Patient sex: M
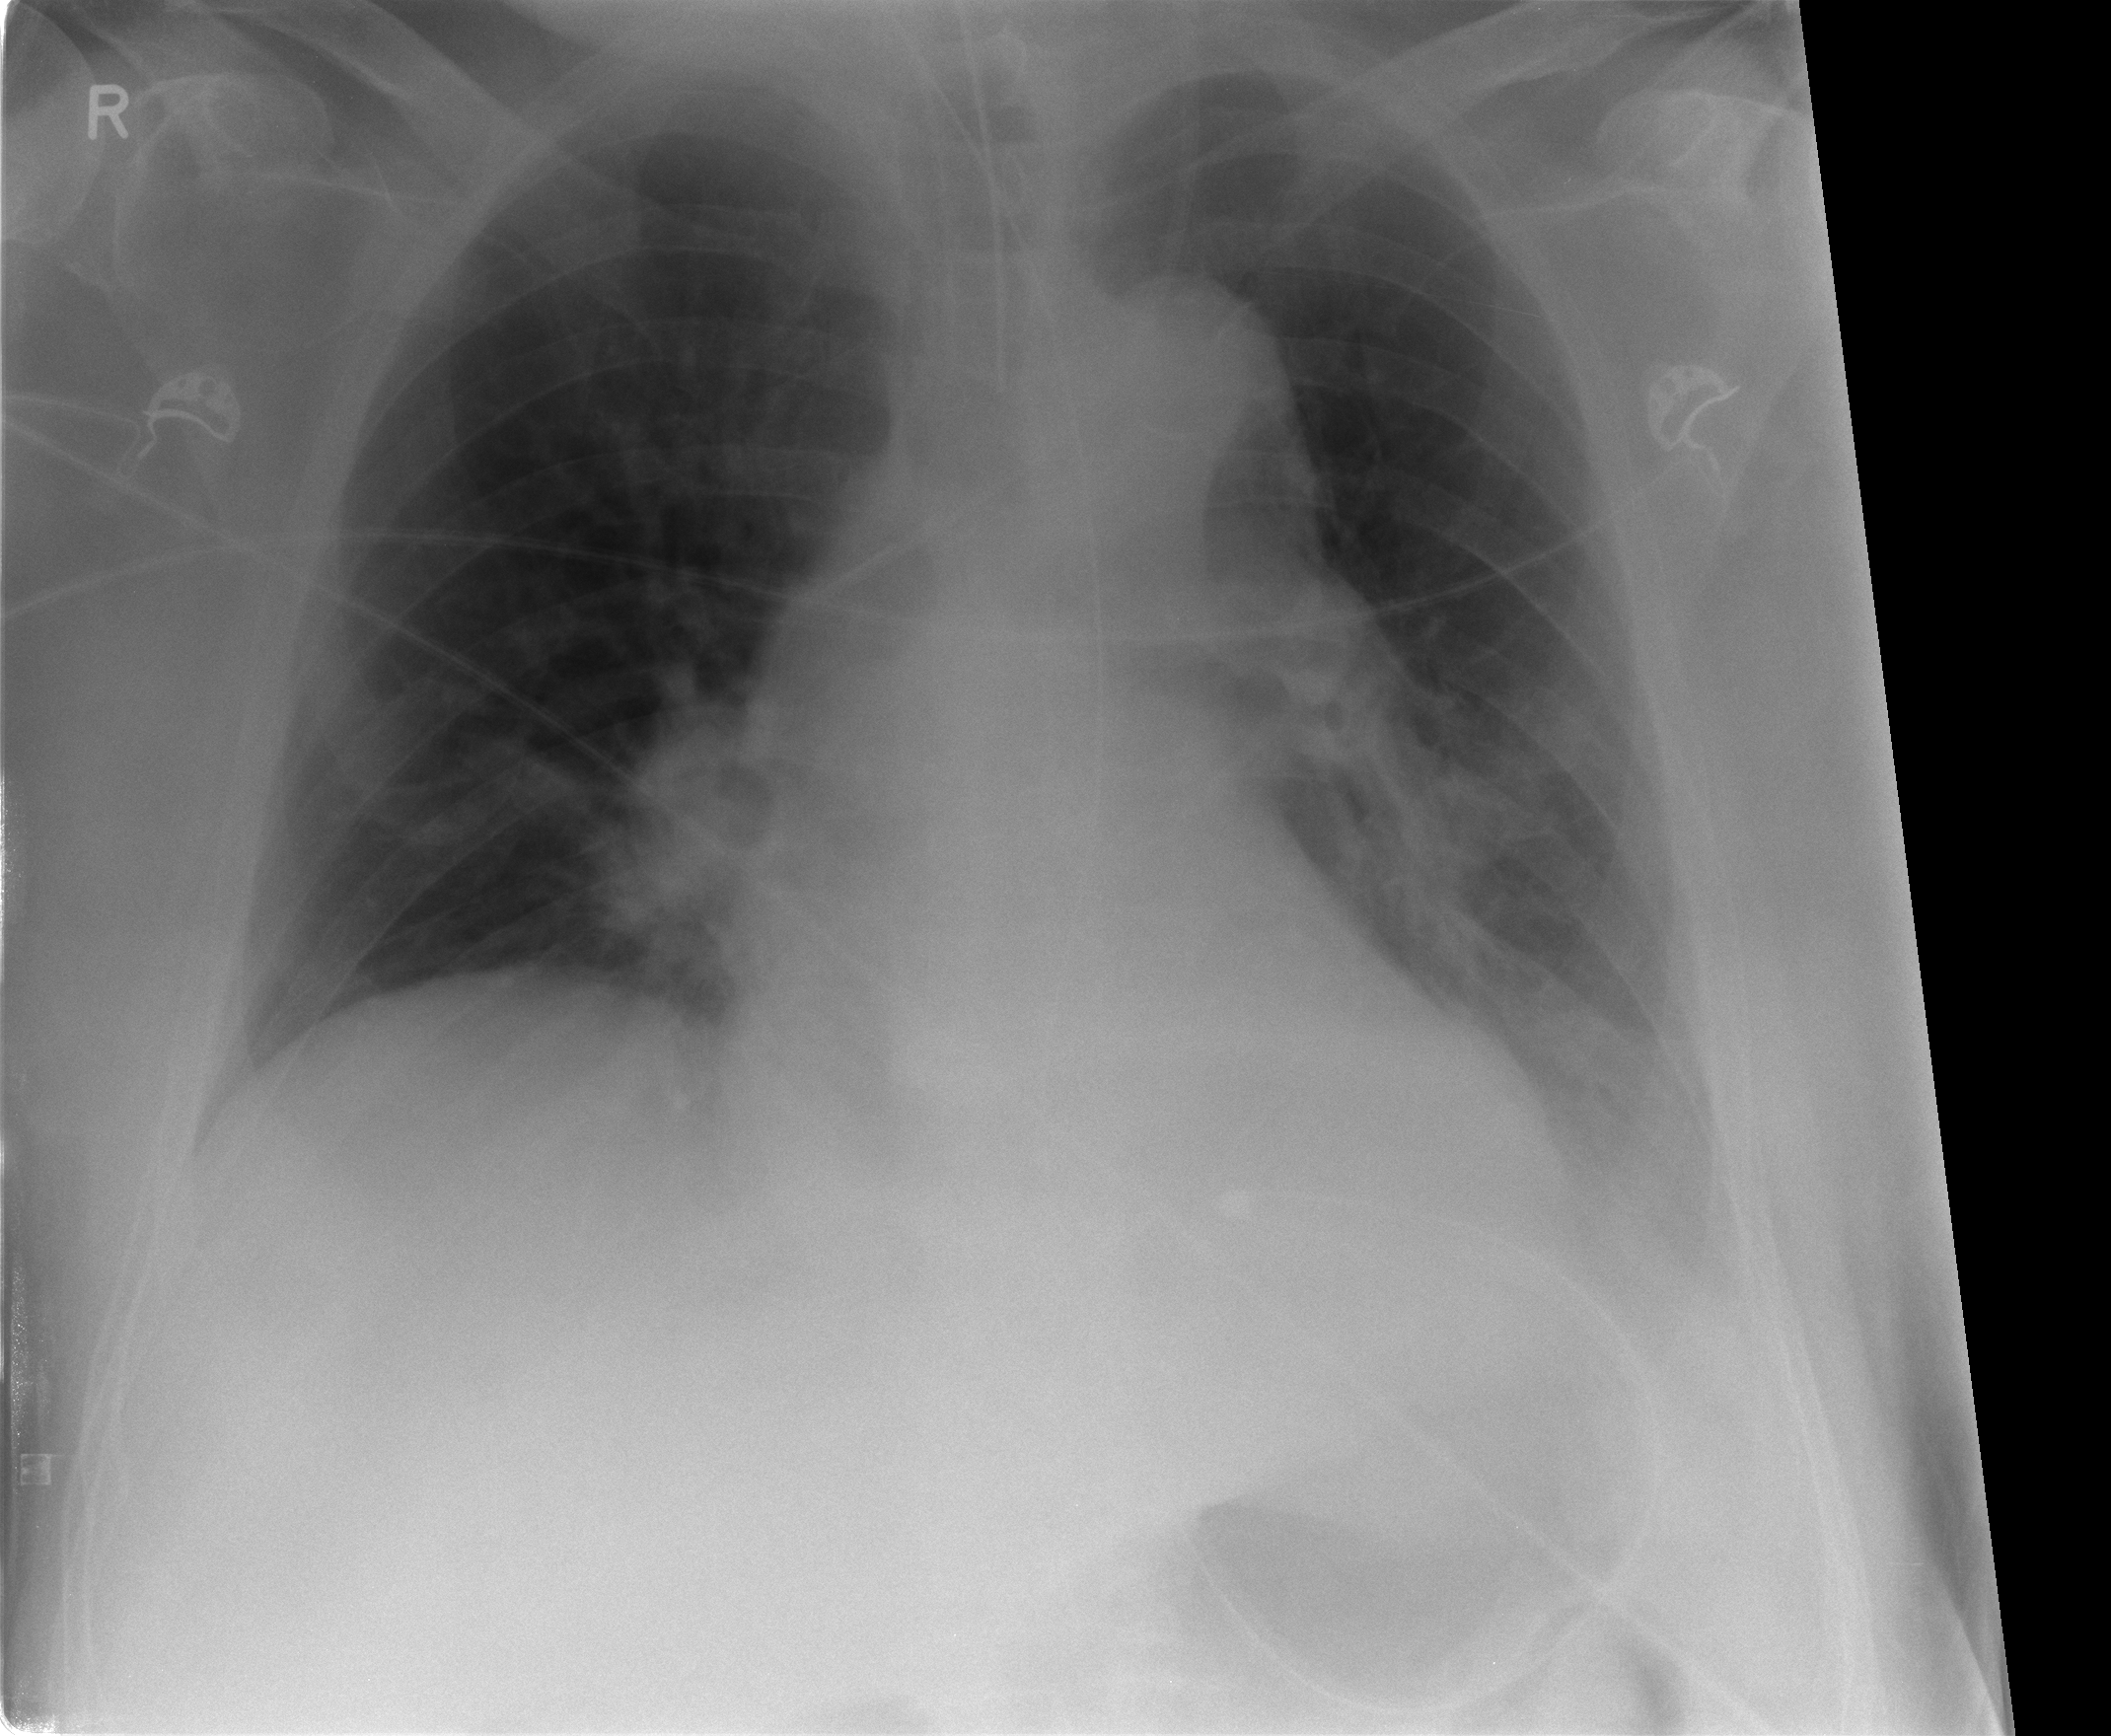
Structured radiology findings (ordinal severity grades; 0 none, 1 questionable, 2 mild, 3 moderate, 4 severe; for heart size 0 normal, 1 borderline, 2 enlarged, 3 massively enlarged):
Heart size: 0
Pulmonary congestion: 0
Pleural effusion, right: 0
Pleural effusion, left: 2
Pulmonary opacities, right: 0
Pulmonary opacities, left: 0
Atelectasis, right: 2
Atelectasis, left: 2